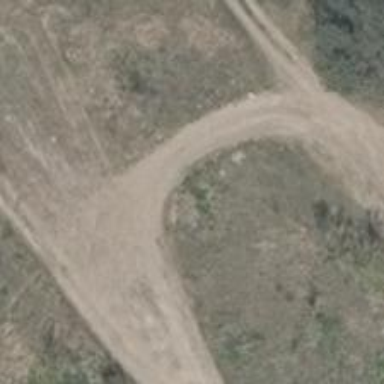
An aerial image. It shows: Sandy track road with grade4 tracktype.